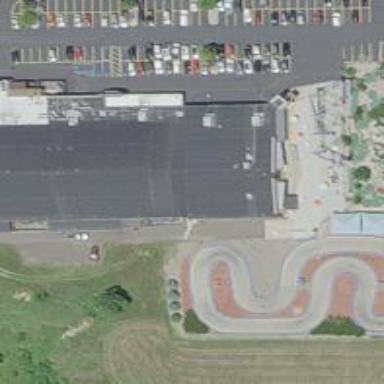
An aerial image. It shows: Building with bowling alley inside.